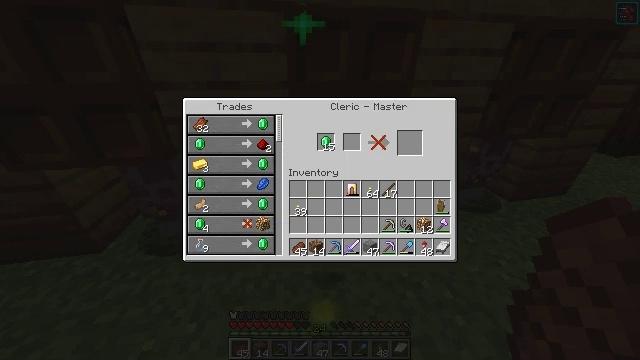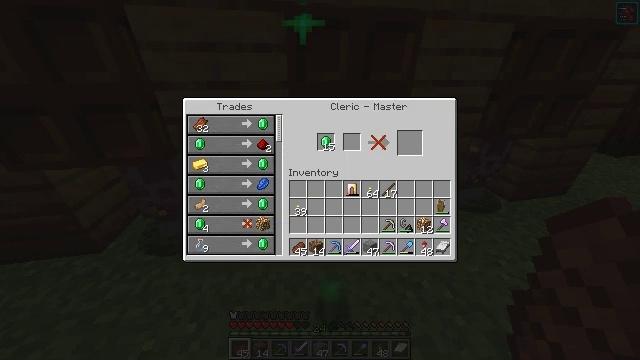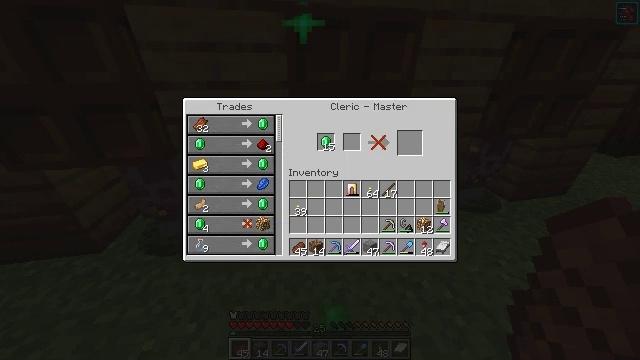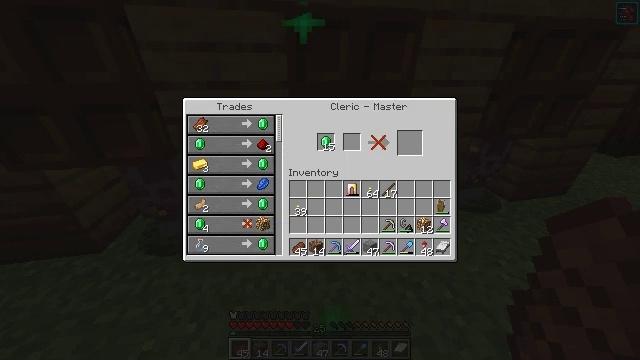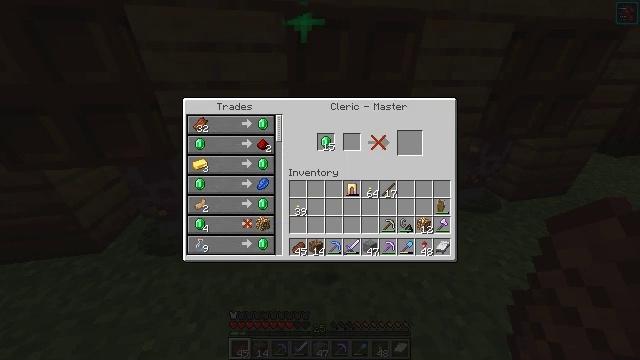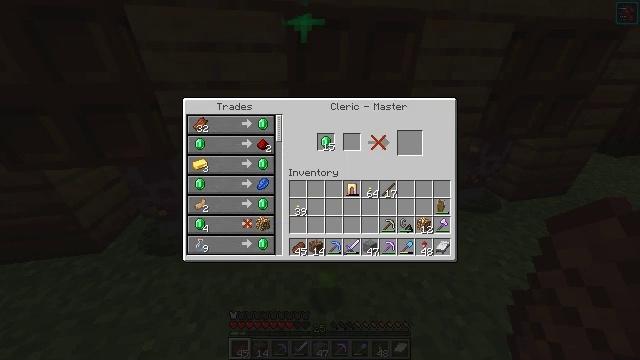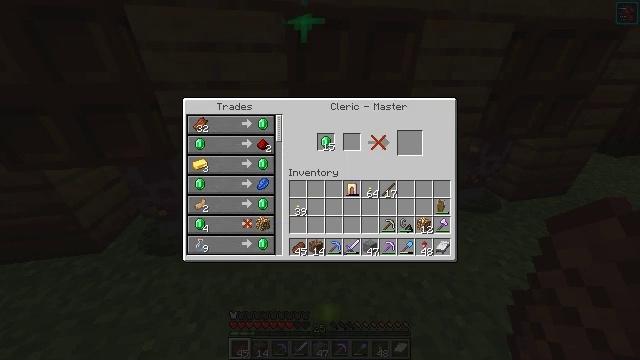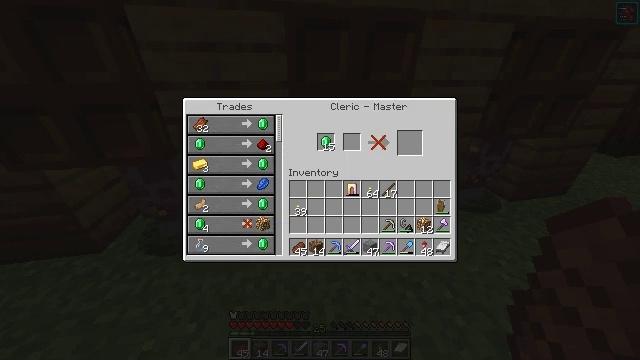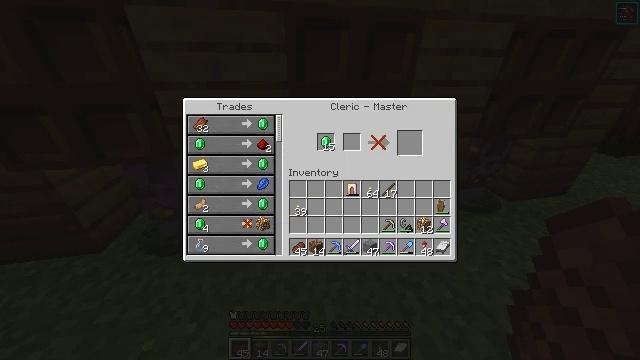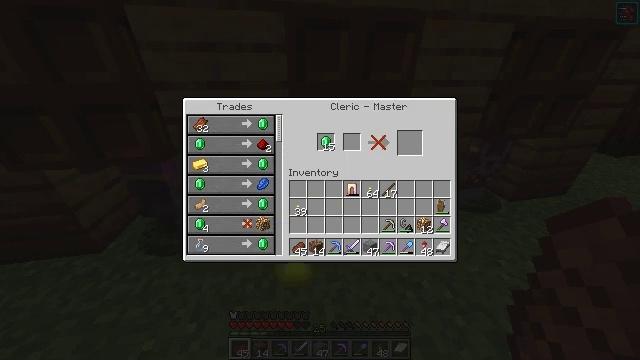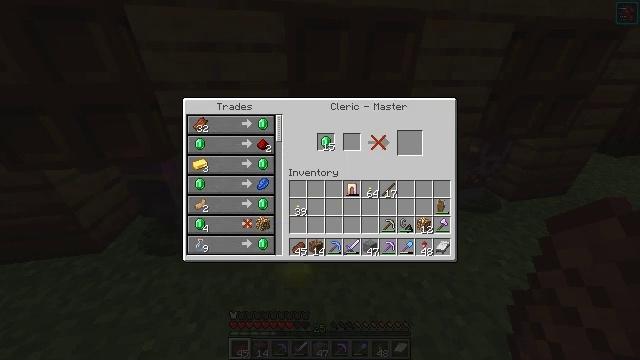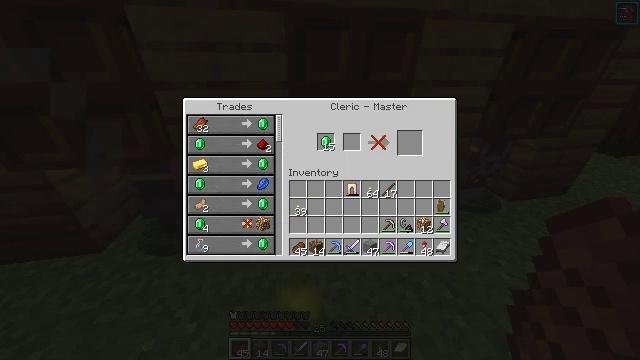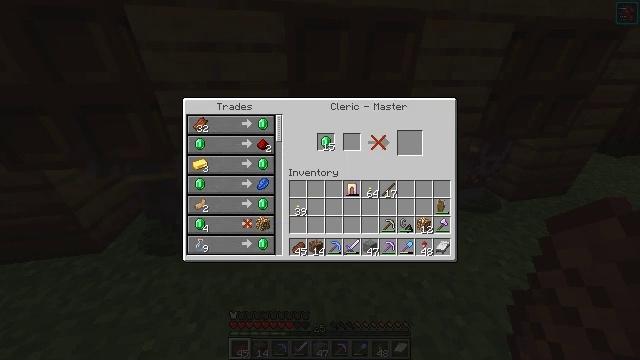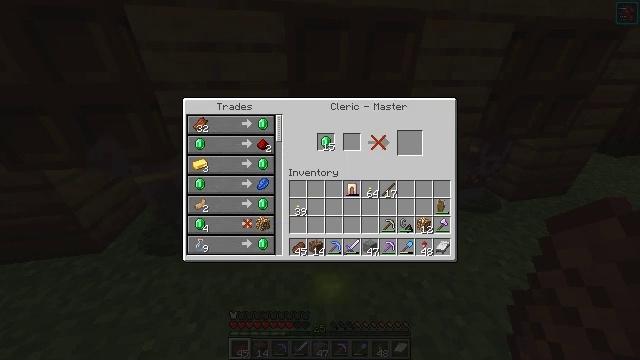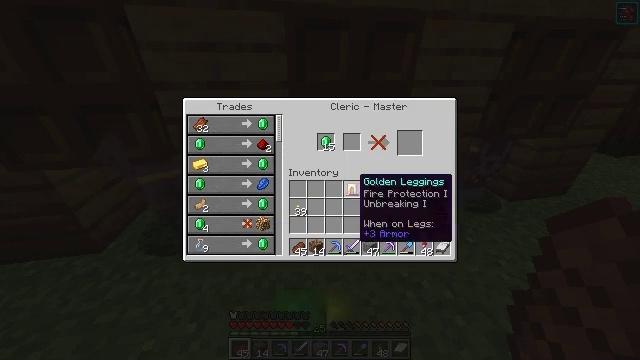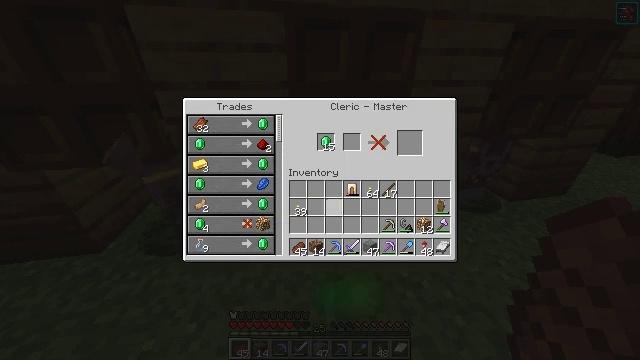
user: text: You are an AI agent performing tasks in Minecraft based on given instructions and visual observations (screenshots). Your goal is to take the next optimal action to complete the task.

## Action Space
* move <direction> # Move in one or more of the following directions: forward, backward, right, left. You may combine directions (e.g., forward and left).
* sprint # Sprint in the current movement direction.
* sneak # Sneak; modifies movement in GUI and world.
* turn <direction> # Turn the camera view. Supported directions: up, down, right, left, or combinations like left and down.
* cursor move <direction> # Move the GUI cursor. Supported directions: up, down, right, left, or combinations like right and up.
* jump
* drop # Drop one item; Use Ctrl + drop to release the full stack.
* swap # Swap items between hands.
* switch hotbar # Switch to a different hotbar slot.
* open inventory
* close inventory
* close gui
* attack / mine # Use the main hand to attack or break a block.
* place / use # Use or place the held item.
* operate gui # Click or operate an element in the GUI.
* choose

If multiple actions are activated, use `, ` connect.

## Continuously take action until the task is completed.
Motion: motion action
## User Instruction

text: Combine glowstone dust in the 2x2 grid to craft a glowstone.
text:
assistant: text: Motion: no_op
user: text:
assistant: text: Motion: no_op
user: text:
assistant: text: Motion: no_op
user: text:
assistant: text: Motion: no_op
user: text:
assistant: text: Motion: no_op
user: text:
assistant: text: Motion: no_op
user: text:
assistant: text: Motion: no_op
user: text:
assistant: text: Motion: no_op
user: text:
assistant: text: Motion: no_op
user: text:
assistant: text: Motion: no_op
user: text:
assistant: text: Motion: no_op
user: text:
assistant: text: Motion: no_op
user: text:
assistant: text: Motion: no_op
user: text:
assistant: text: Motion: cursor move left and down
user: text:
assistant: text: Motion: cursor move left and down
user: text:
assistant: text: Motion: cursor move left and down
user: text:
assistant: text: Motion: sneak, cursor move left
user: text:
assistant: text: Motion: sneak
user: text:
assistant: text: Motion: sneak
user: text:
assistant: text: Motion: sneak, cursor move left
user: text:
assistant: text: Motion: sneak
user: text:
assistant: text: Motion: no_op
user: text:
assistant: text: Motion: no_op
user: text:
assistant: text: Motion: close gui
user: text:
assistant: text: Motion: open inventory
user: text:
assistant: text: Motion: no_op
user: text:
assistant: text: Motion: turn left
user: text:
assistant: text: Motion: turn left and up
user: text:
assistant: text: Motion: move left, turn left
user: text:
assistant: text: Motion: move left, turn left